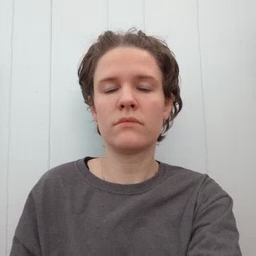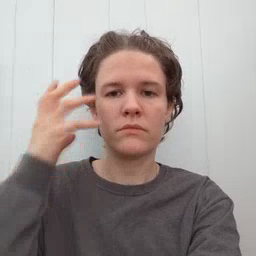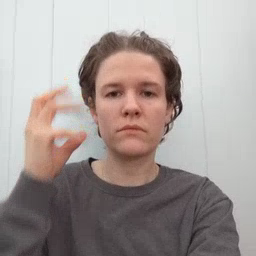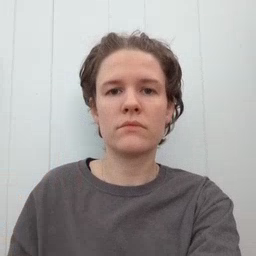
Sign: radio